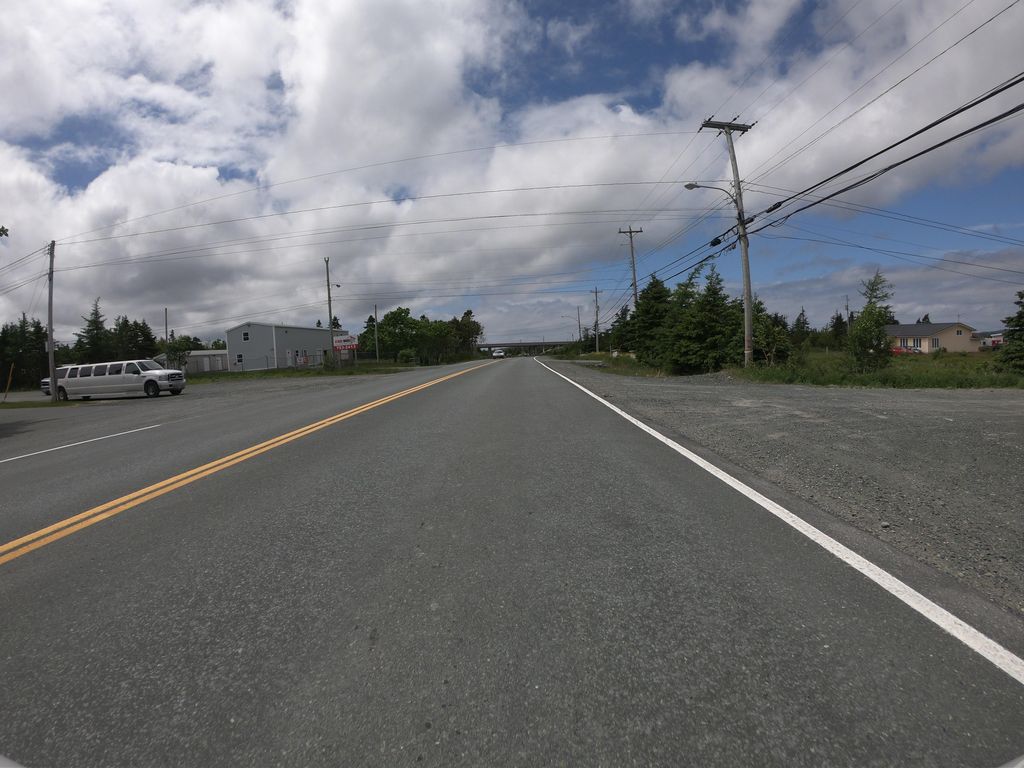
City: st_johns